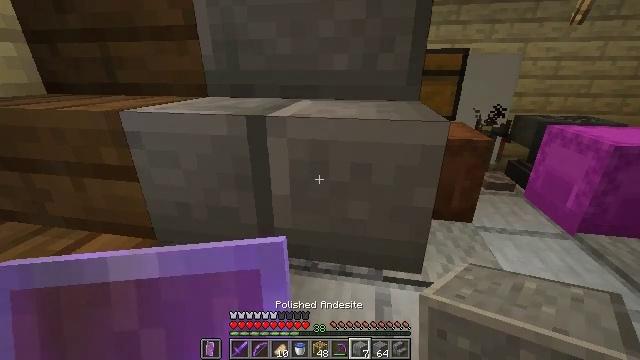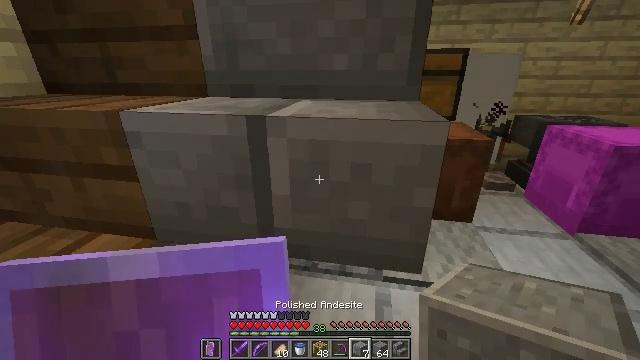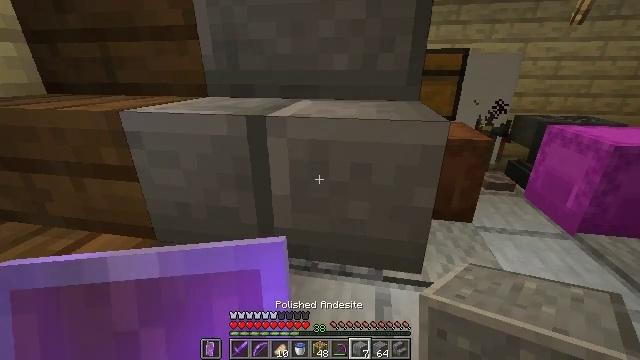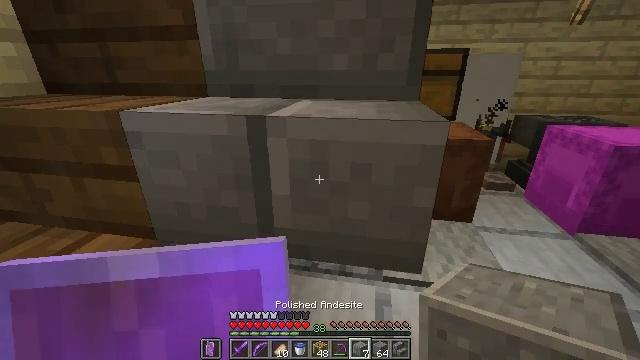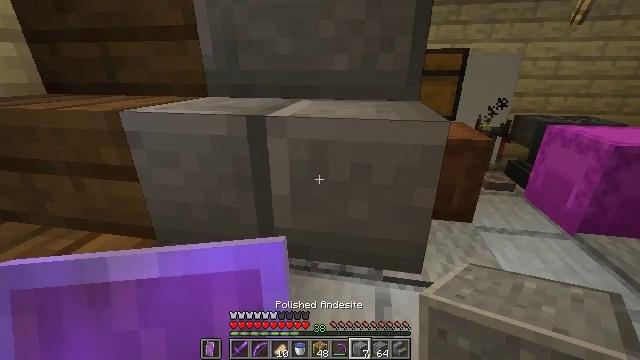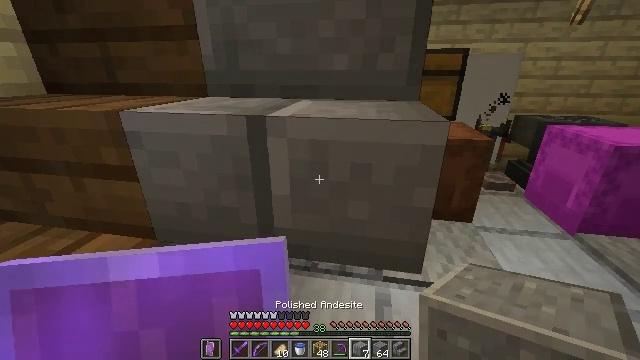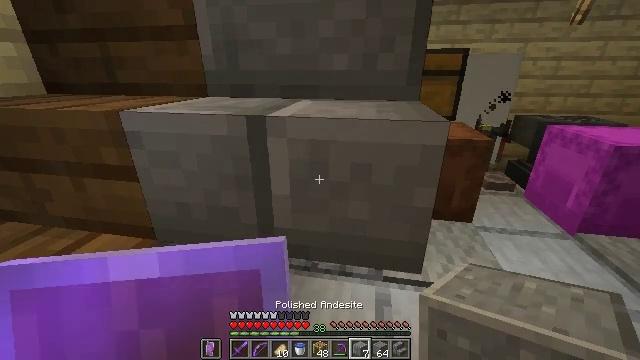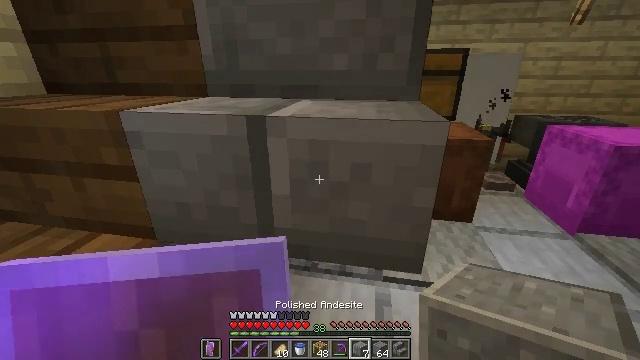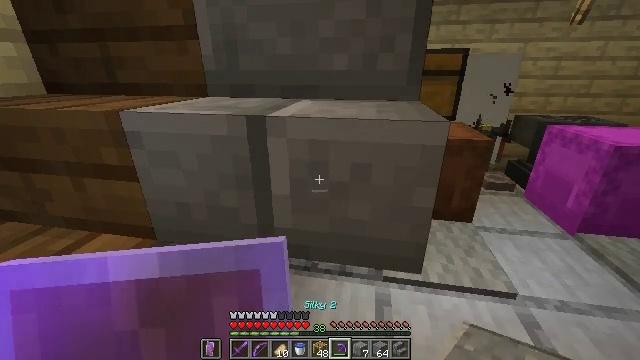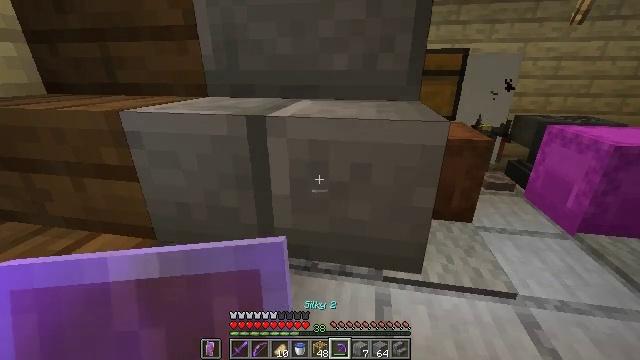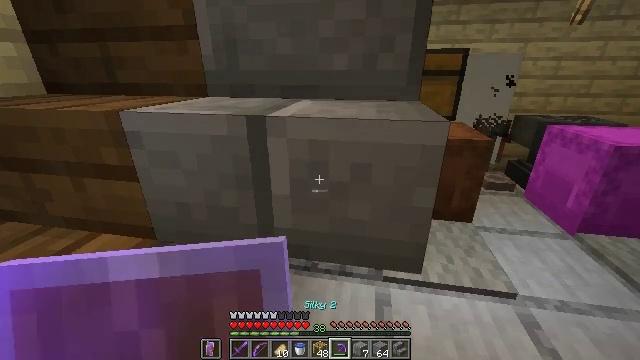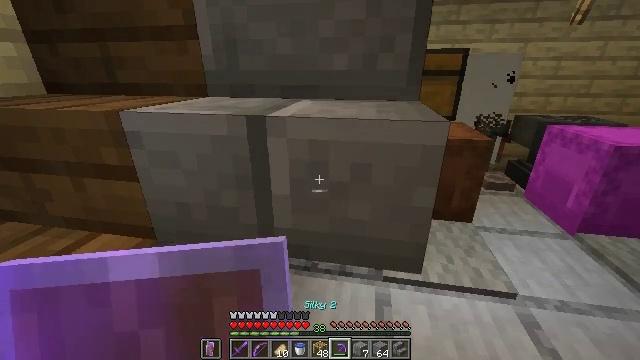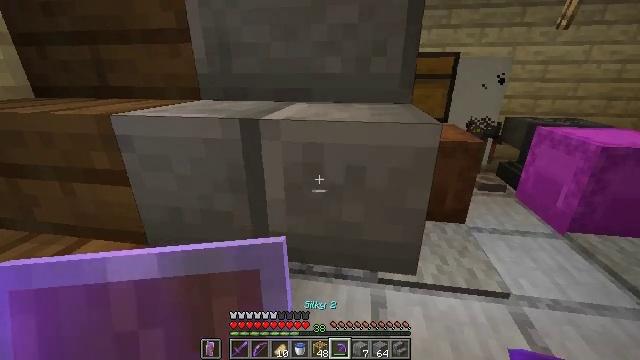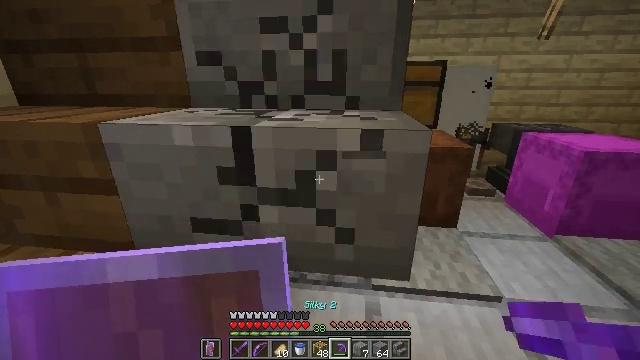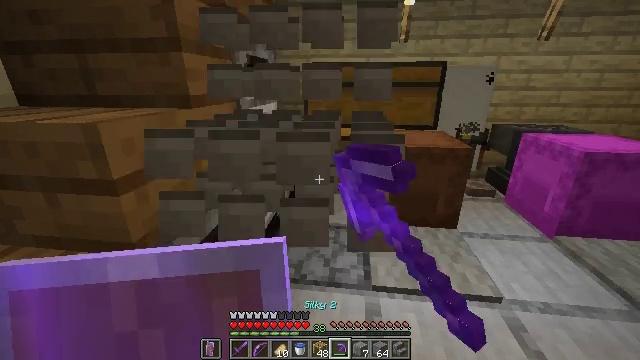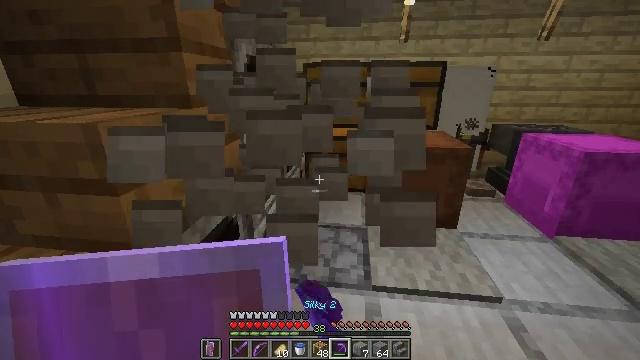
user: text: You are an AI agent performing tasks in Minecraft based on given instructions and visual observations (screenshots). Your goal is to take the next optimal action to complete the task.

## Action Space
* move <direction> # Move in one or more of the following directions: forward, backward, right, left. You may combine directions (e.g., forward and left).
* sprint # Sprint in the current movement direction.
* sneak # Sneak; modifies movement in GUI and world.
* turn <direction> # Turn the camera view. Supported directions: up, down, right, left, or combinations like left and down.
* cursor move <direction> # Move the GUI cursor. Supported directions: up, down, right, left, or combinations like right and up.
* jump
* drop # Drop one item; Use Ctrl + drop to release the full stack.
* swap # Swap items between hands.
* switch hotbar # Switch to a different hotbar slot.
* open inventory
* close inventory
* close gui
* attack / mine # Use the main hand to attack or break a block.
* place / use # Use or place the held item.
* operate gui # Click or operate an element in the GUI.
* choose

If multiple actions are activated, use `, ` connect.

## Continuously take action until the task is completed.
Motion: motion action
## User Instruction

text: Mine stone brick stairs block.
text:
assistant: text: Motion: no_op
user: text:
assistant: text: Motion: no_op
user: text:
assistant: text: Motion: no_op
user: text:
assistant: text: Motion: no_op
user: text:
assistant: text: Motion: no_op
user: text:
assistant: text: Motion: no_op
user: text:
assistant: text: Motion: no_op
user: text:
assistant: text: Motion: no_op
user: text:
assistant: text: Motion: no_op
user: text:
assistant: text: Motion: no_op
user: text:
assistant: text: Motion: no_op
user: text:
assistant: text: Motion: turn right
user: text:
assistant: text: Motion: turn right and up, attack / mine
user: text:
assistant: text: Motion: attack / mine
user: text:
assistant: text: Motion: attack / mine
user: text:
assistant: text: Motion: attack / mine
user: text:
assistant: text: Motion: attack / mine
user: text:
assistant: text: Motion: attack / mine
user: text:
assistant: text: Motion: attack / mine